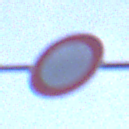
Verkehrszeichen: VerbotFahrzeugeAllerArt
Umgebung: Outdoor, Suburban
Tageszeit: SunriseSunset
Wetter: PartlyCloudy
Licht: Natural
Jahreszeit: NotSpecified
Kontrast: LowContrast